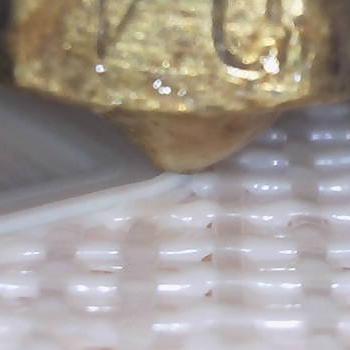
Flow rate: 70%